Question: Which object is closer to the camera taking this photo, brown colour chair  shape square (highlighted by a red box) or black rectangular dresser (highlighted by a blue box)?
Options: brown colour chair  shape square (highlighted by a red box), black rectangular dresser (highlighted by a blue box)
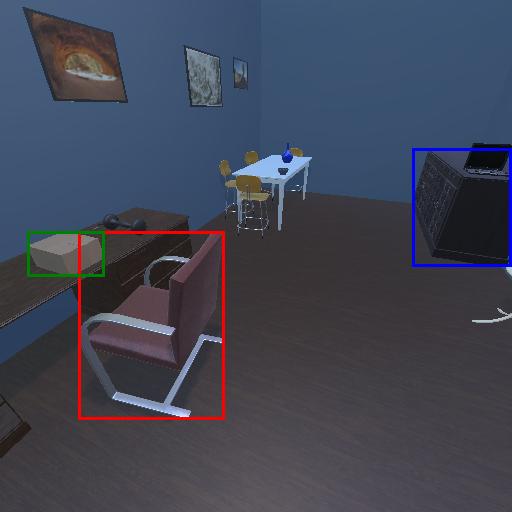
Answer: brown colour chair  shape square (highlighted by a red box)